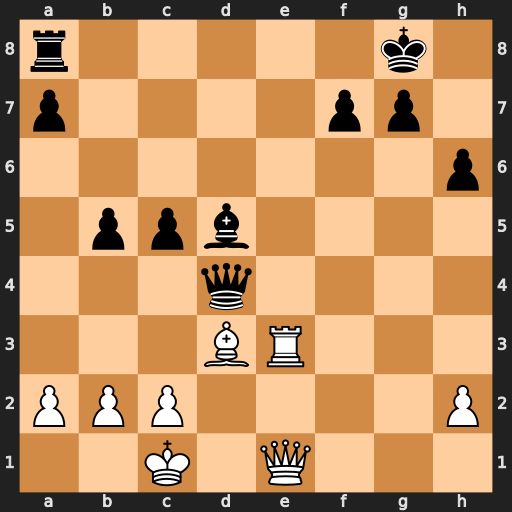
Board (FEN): r5k1/p4pp1/7p/1ppb4/3q4/3BR3/PPP4P/2K1Q3
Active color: w
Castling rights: -
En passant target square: -
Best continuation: Re8+ Rxe8 Qxe8#